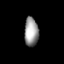
Tissue: prostate
Cell type: Epithelial cells
Senescence score: 0.3246
Nuclear area (px): 400
Mean DAPI intensity: 151.53